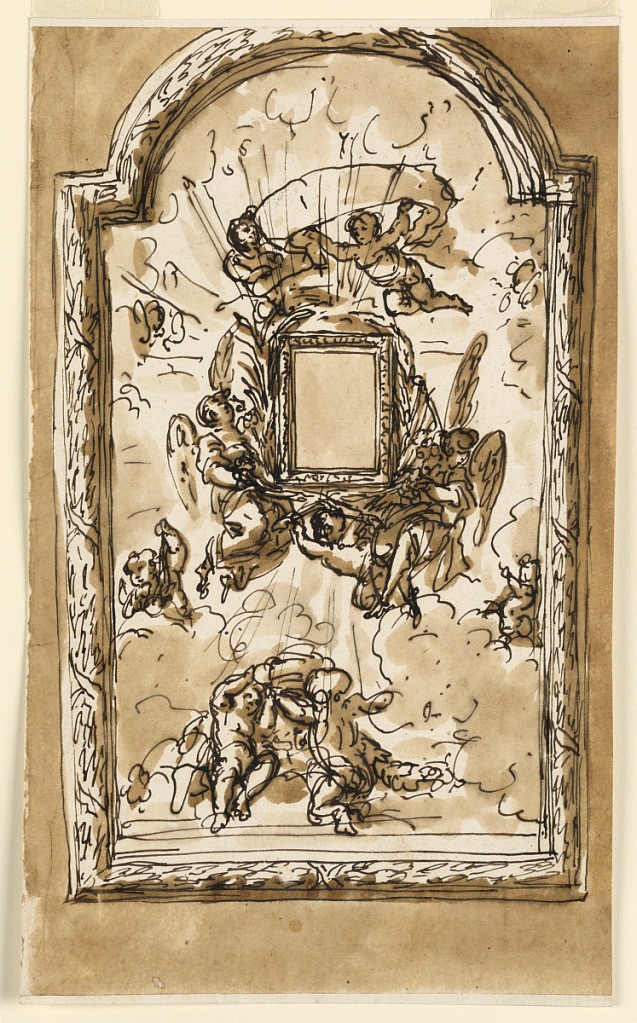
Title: Frame for a small devotional picture
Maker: Giuseppe Barberi, Italian, 1746–1809
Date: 1773-1774
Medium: Pen and brown ink, brush and brown wash on lined off-white laid paper
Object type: Drawing
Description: Similarly framed as in -1385 but without a garland. The small inner frame is rectangular and is supported by three angels above two crossed palm branches. Two angels are flyinf above it, one of them with a paper scroll. A similar glory. Below are two angels with apparently a bowl with frankincense. An other one, farther up, seems to carry a censer. Usual background.